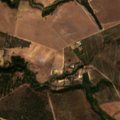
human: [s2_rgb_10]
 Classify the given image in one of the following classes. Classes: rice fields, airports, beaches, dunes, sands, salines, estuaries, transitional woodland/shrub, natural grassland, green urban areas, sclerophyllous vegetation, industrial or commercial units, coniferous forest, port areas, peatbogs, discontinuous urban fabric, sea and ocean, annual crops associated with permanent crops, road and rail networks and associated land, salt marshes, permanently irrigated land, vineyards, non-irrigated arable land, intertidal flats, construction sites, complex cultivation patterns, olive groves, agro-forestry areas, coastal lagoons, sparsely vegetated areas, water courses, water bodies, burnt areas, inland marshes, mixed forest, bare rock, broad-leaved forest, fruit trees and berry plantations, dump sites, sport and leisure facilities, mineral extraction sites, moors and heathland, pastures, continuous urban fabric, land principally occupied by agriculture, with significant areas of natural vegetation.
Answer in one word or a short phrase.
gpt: non-irrigated arable land, land principally occupied by agriculture, with significant areas of natural vegetation, transitional woodland/shrub